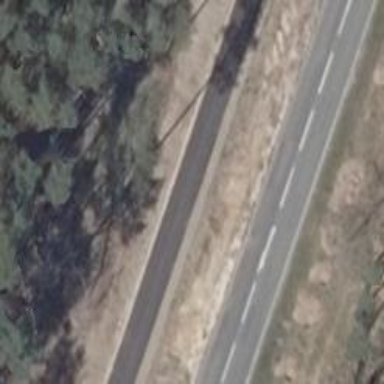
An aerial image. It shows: Asphalt path.